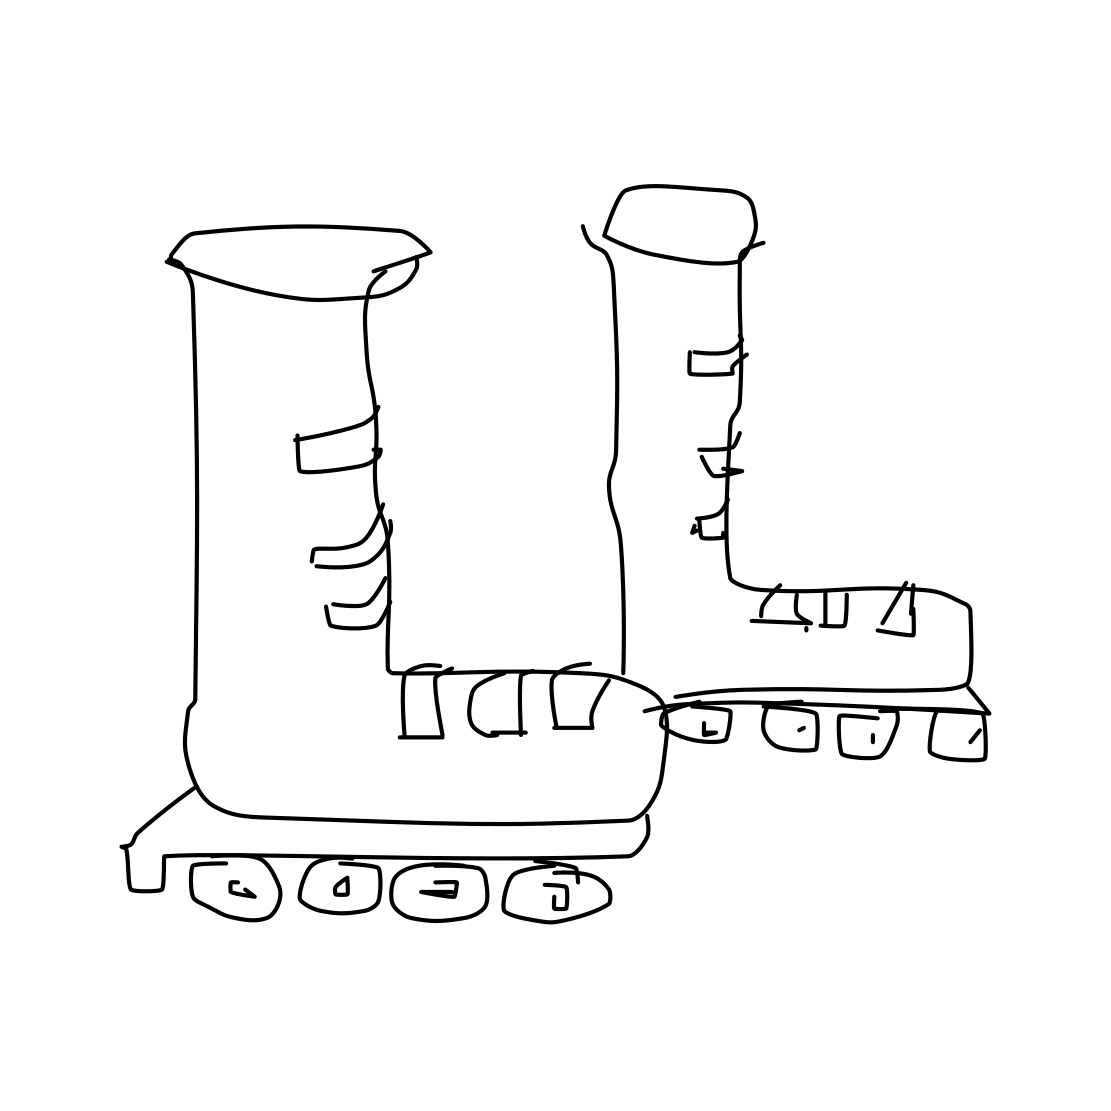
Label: rollerblades